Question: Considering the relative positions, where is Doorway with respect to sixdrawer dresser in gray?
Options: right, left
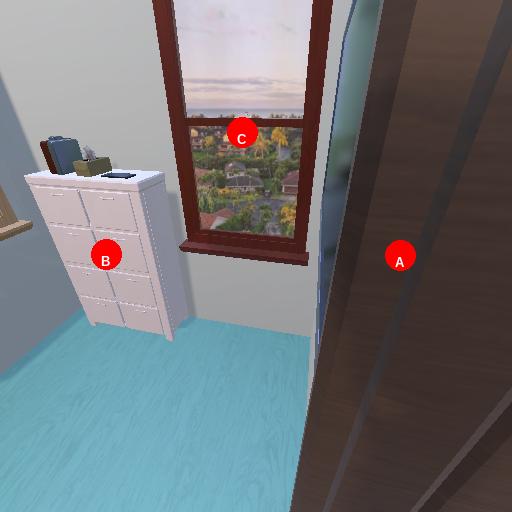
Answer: right